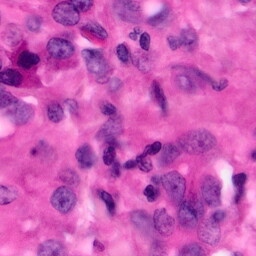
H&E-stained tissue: Pancreatic